Question: Find the horizontal coordinate of the first time the ball hits the ground. The result is rounded down to the nearest integer
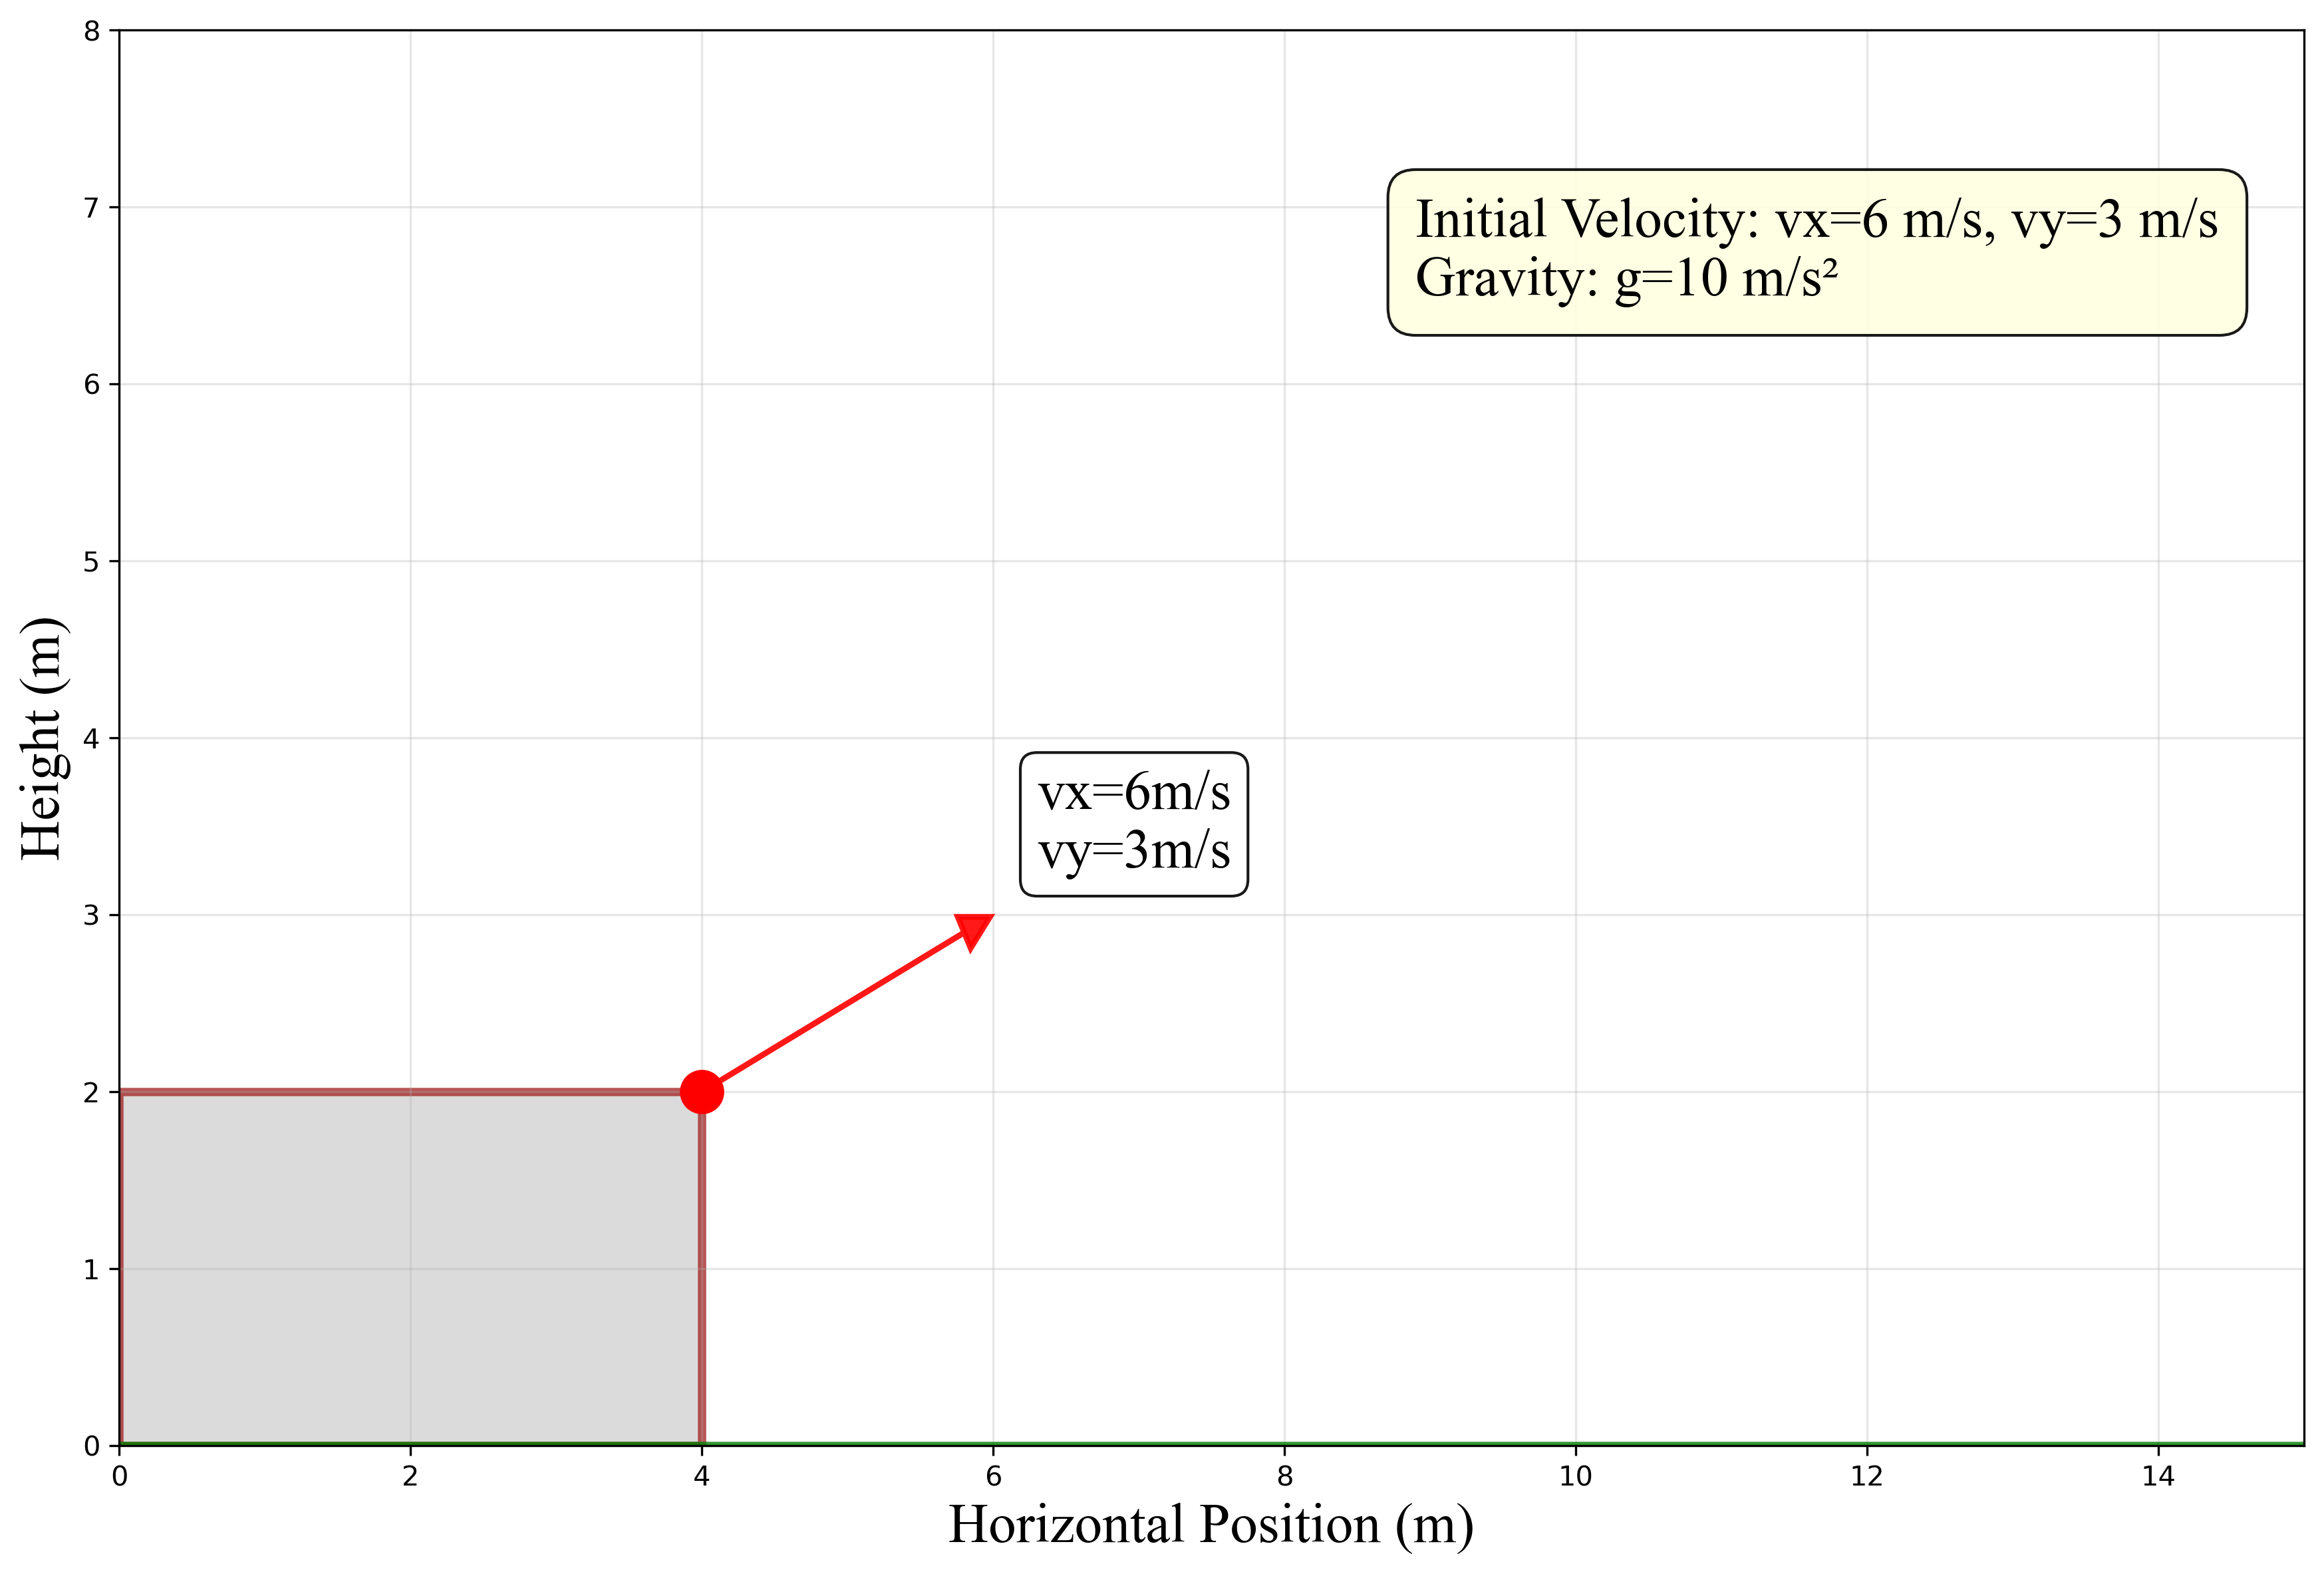
Answer: 10